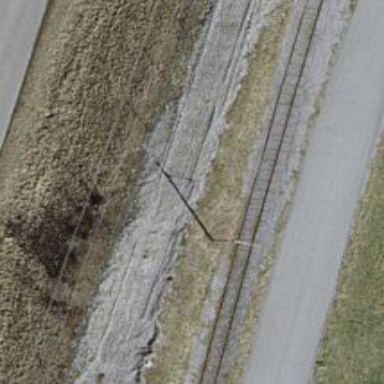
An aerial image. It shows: Preserved railway with siding service.